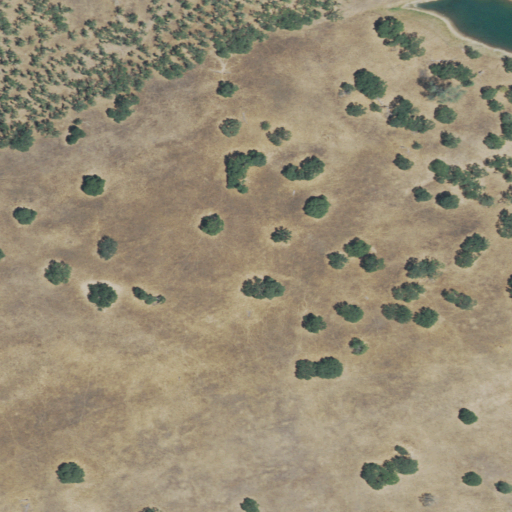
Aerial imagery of island in California named Big Island containing grassland, shrub, and herbaceous wetlands